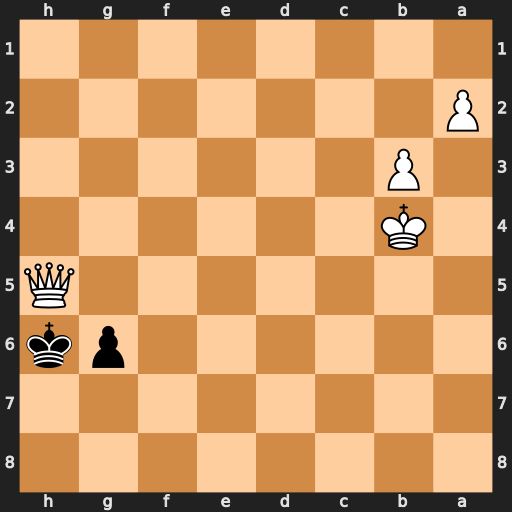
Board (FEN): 8/8/6pk/7Q/1K6/1P6/P7/8
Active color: b
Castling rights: -
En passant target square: -
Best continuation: gxh5 Kc5 h4 b4 h3 b5 h2 b6 h1=Q